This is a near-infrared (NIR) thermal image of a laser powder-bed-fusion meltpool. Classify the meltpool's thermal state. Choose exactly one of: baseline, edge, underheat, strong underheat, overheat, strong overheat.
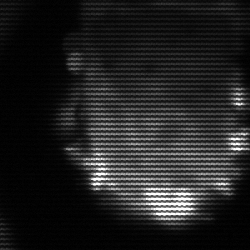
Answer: baseline